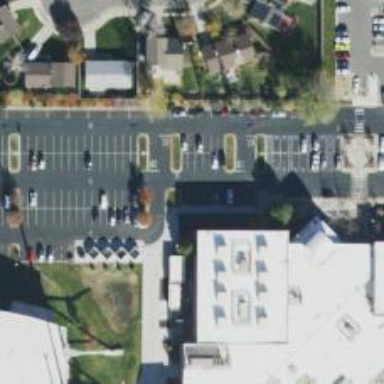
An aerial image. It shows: Parking space.